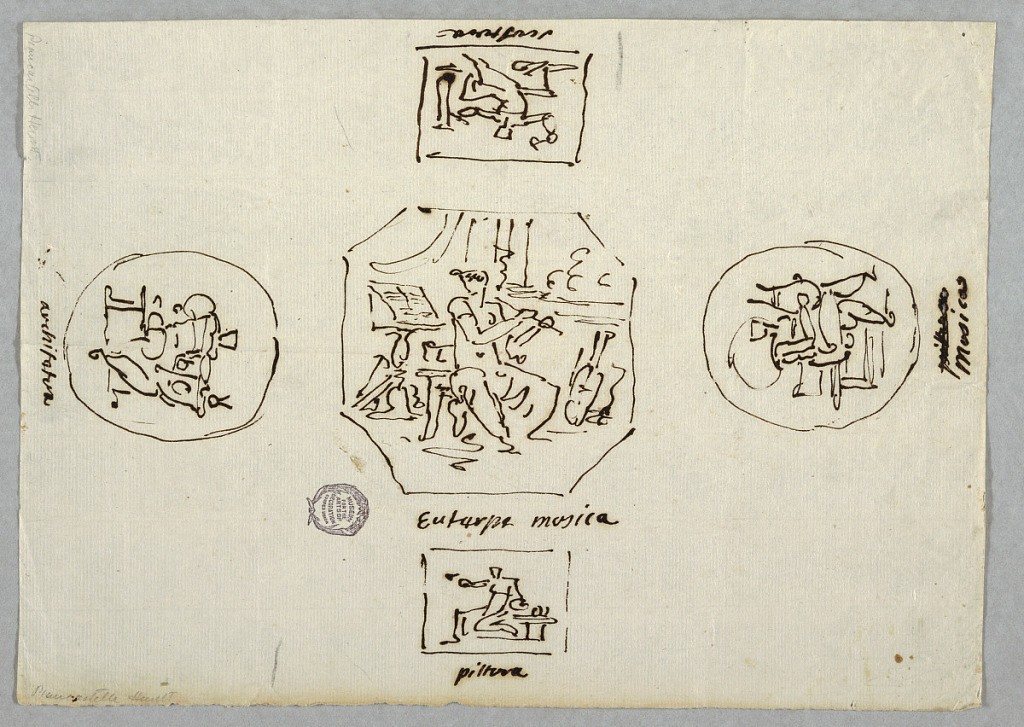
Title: Decorative Project for Ceiling
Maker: Felice Giani, Italian, 1758–1823
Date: ca. 1800
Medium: Pen and brown ink, brush and brown wash, traces of graphite on cream laid paper
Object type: Drawing
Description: Central Octagon with Euterpe; Two Tondi with Persona of Architecture and Music; Two Squares with Personifications of Painting and Sculpture